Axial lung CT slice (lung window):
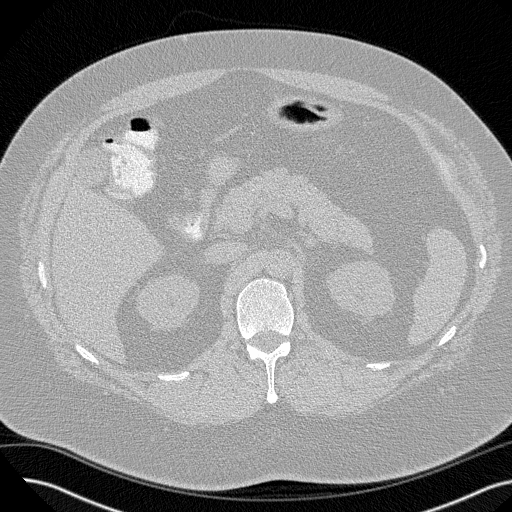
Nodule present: no